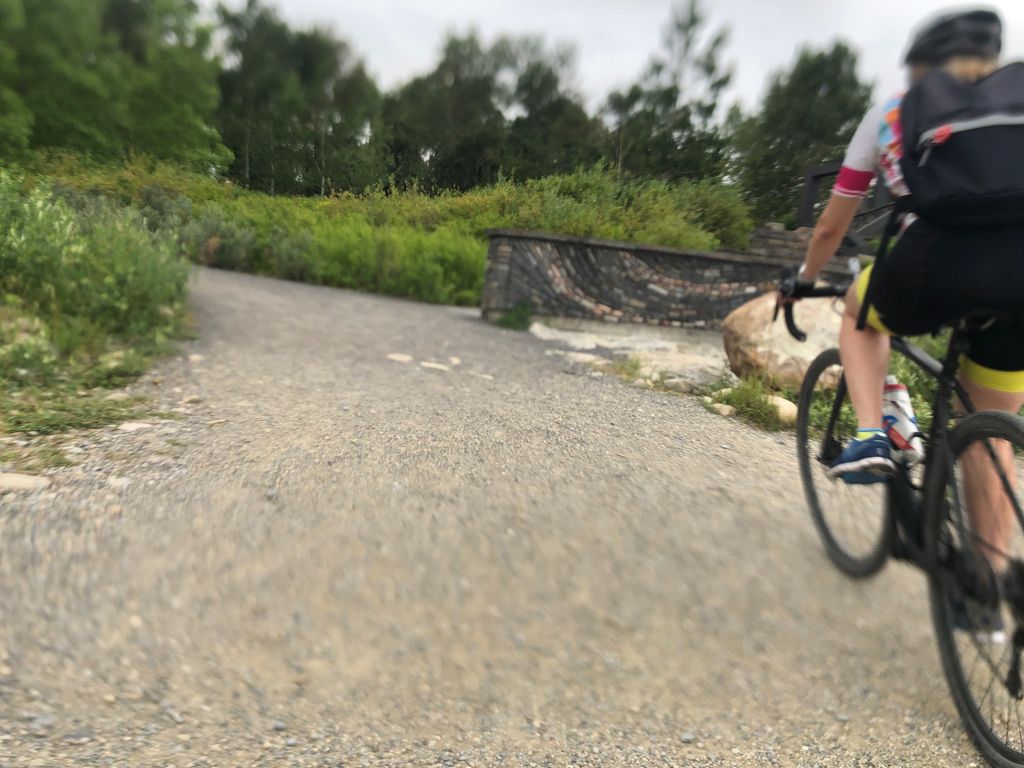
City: calgary